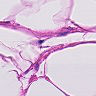
Metastatic tissue present: no